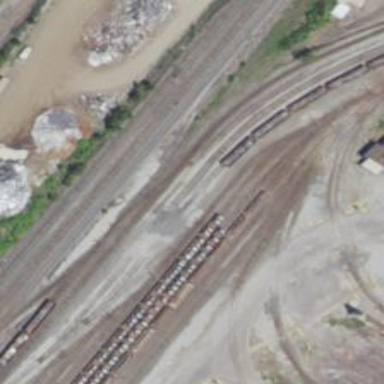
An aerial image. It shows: Railway siding with rails.